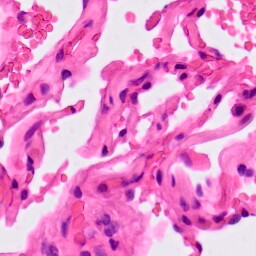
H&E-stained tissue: Lung